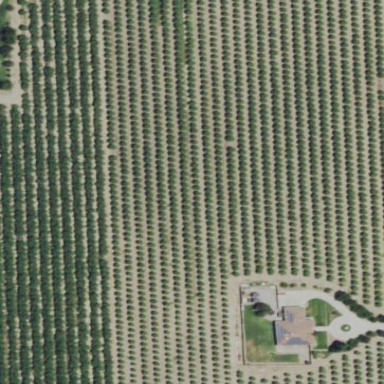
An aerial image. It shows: Orchard.